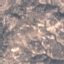
Land use / land cover: HerbaceousVegetation